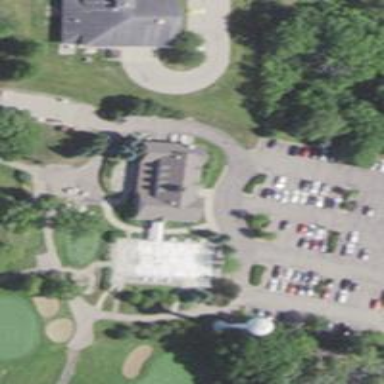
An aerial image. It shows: Golf clubhouse.